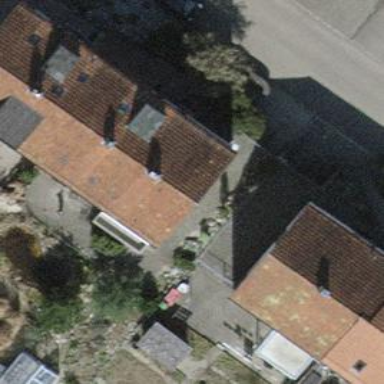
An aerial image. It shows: Semi-detached house.